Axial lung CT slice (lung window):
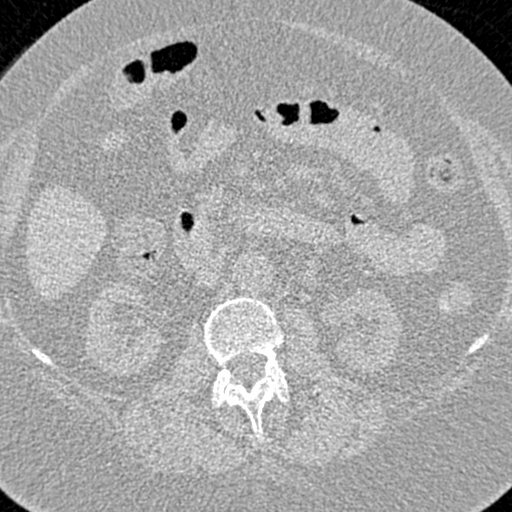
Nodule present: no